Aerial crown-view tile of a tropical tree (Barro Colorado Island, Panama), acquired 20250715:
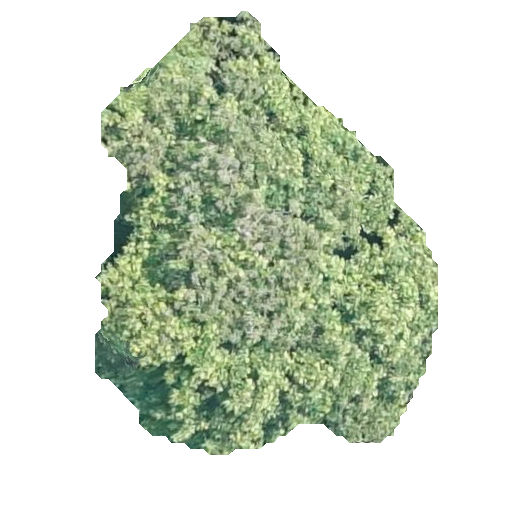
Species: Dipteryx oleifera
GBIF accepted scientific name: Dipteryx oleifera
Crown area: 161.107 m²